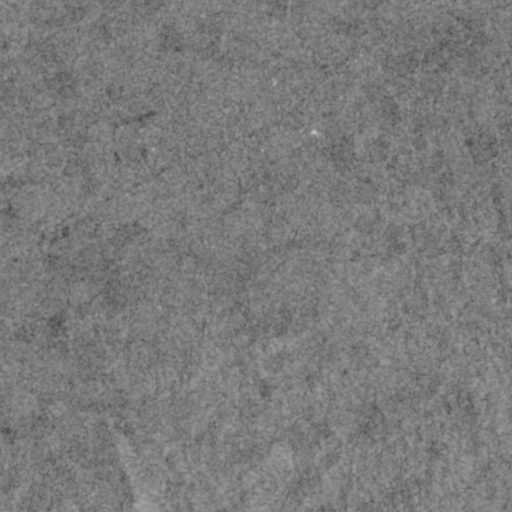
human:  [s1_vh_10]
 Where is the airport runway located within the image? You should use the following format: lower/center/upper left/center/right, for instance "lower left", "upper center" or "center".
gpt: The airport runway is located in the upper left of the image.
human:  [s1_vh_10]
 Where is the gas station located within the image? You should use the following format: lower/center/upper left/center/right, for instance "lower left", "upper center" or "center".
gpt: The gas station is located in the center left of the image.
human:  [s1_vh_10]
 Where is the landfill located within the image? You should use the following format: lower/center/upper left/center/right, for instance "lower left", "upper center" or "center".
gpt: There is no landfill in the image.

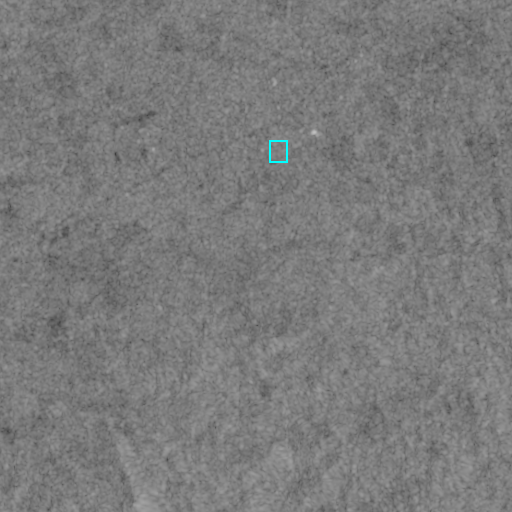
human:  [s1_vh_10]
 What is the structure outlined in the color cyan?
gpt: The structure outlined in cyan is a park.
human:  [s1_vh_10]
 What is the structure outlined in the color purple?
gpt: There is no purple outline.